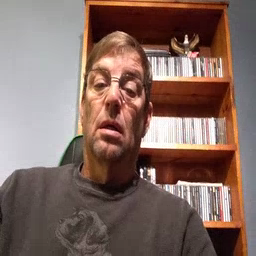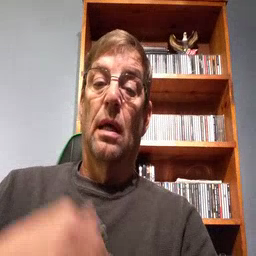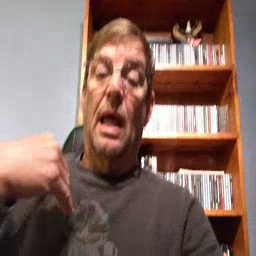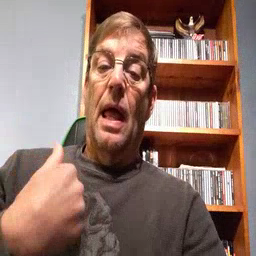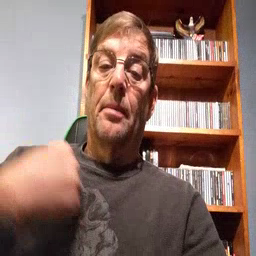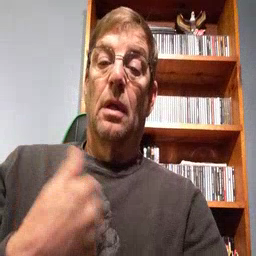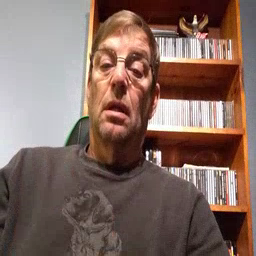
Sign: animal